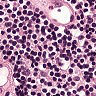
Metastatic tissue present: no